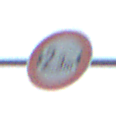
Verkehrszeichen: TatsaechlicheBreite2Komma3
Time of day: Midday
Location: Outdoor (Suburban)
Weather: Overcast
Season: NotSpecified
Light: Natural